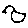
Label: bird